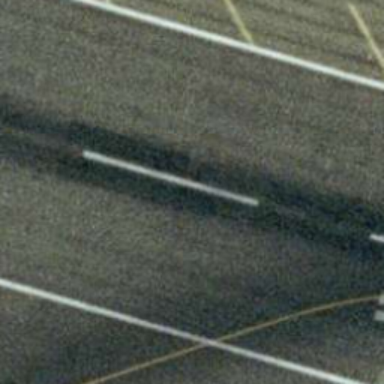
It is a straight runway with some mark lines on it .